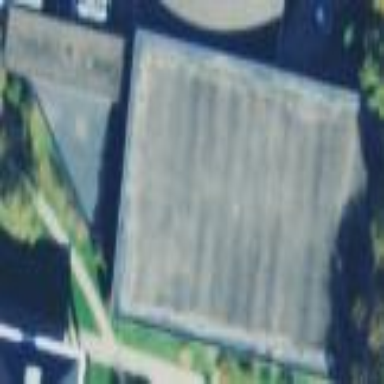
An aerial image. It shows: University building with sports center that includes swimming facility.